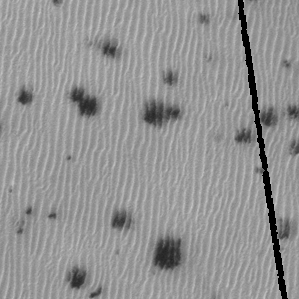
Label: frost